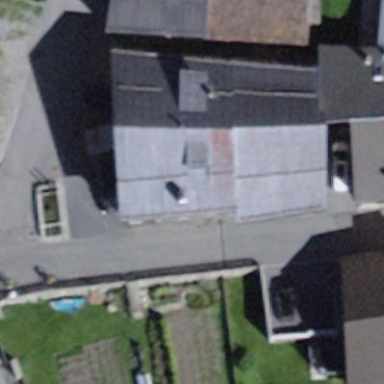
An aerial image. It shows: Building with gabled roof oriented across its structure.